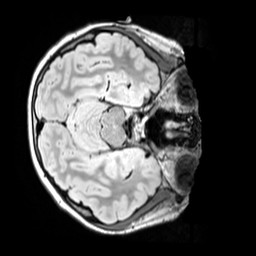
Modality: FLAIR
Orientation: axial
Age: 12
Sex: female
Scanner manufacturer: siemens
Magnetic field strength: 3 T
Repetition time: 5 s
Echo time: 0.388 s